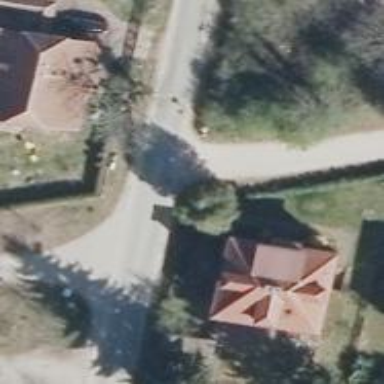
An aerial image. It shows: Smooth asphalt road in residential area.